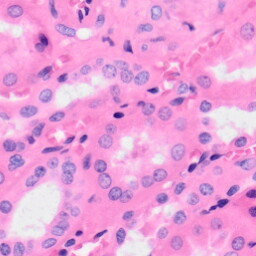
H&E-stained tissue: Kidney